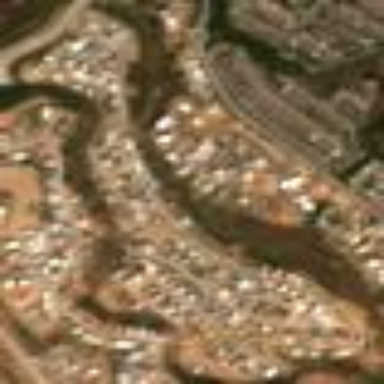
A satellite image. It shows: Residential area.